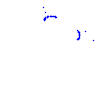
Particle: proton